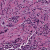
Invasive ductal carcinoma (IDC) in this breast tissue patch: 1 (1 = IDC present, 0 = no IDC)